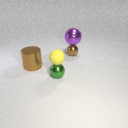
large brown metal cylinder to the left of small brown metal sphere